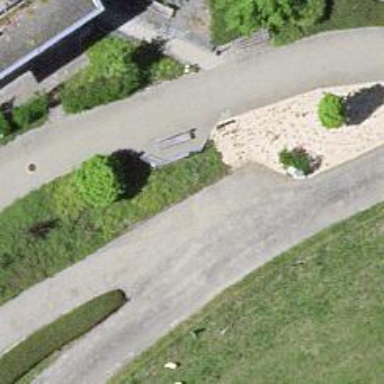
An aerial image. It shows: Bench for seating.